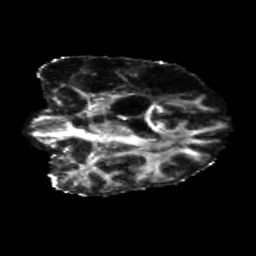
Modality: FA
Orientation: coronal
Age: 46
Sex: male
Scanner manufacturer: siemens
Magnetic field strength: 3 T
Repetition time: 5.25 s
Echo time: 0.08 s